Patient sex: M
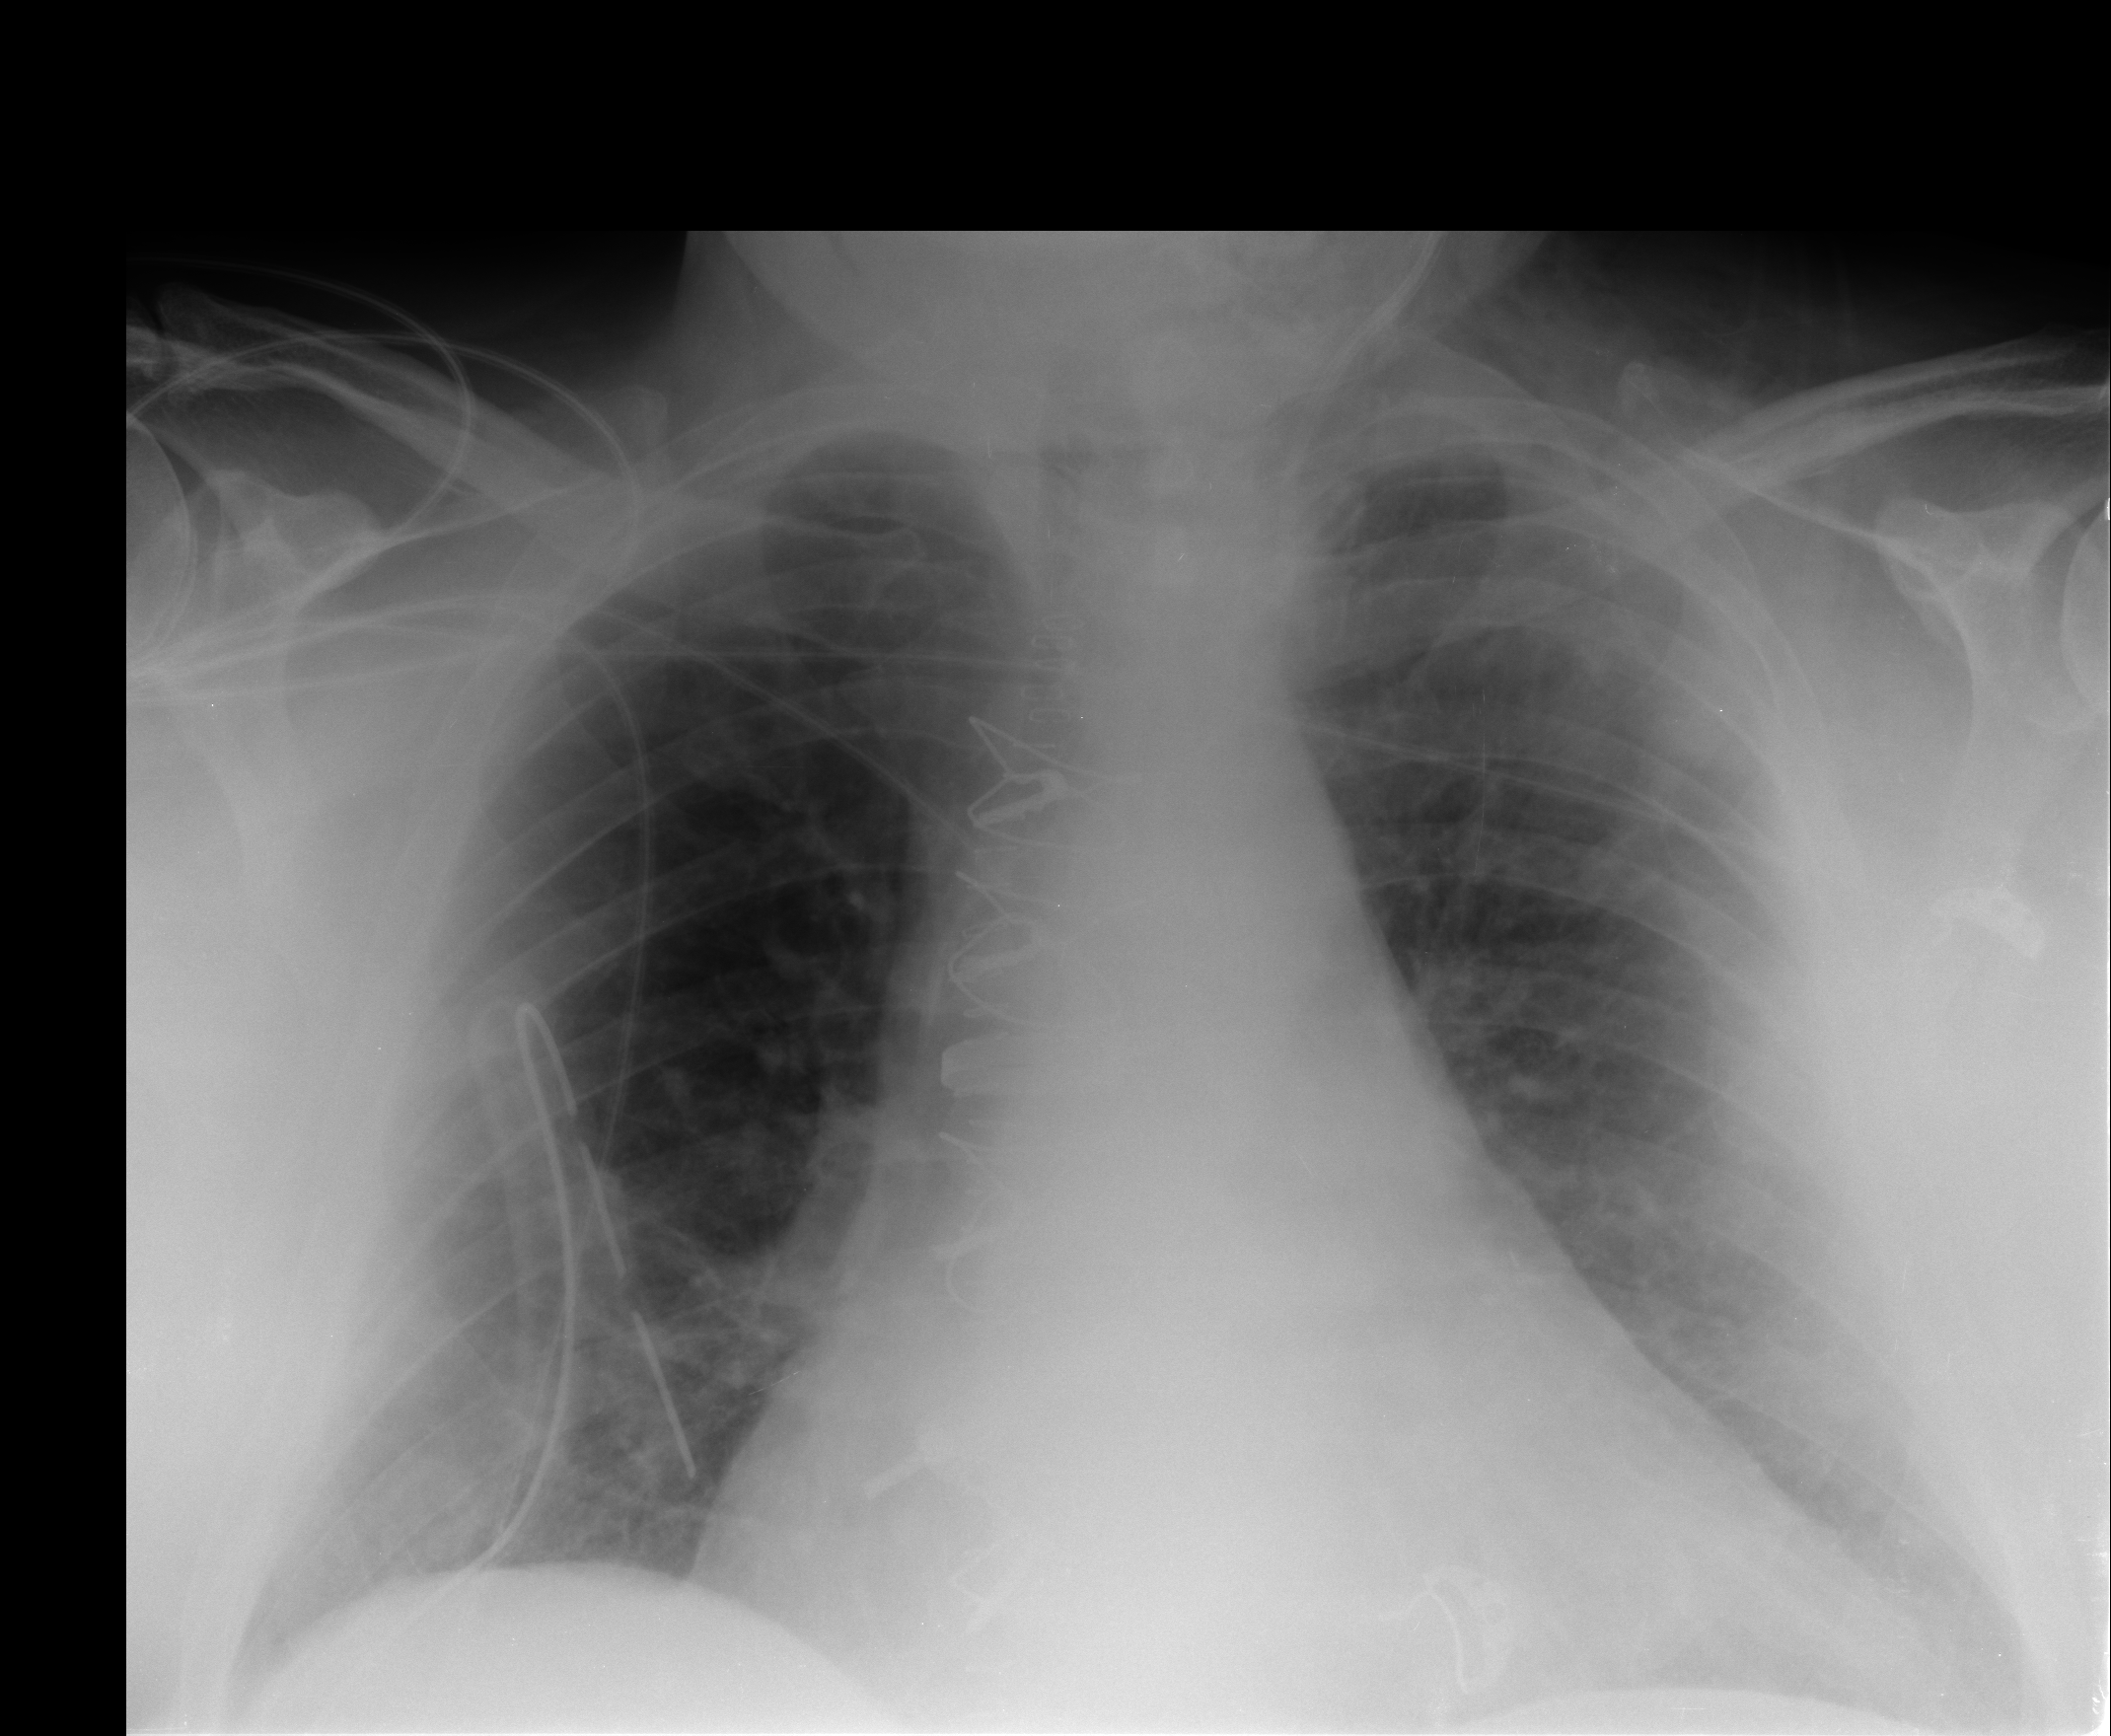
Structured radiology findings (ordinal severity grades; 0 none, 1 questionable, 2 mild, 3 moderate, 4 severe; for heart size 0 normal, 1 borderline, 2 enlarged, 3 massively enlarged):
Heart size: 2
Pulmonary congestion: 2
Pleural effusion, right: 0
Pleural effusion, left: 1
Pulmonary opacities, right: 1
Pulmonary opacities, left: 0
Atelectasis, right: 2
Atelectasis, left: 2